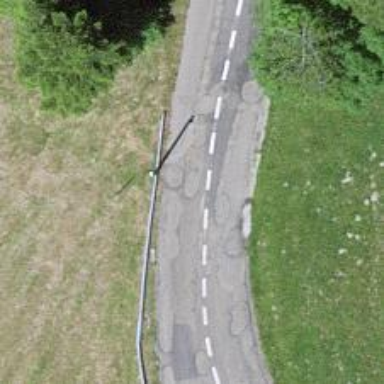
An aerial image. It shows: Unclassified road with asphalt surface.